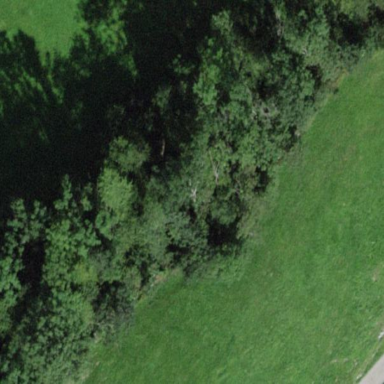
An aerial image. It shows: Forest area.